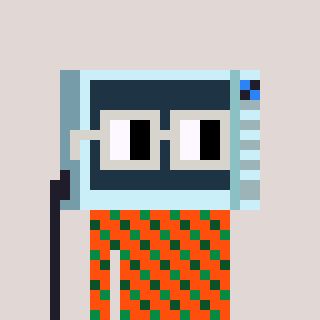
a pixel art character with square light gray glasses, a microwave-shaped head and a orange-colored body on a warm background